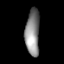
Tissue: lung
Cell type: Others
Senescence score: 0.58
Nuclear area (px): 645
Mean DAPI intensity: 136.946